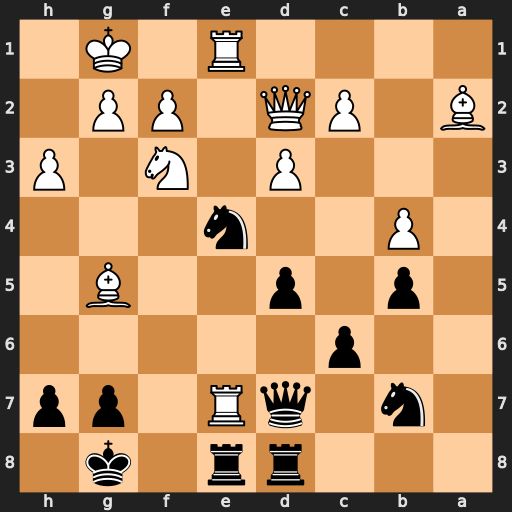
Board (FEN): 3rr1k1/1n1qR1pp/2p5/1p1p2B1/1P2n3/3P1N1P/B1PQ1PP1/4R1K1
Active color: b
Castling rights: -
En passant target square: -
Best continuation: Nxd2 Rxe8+ Rxe8